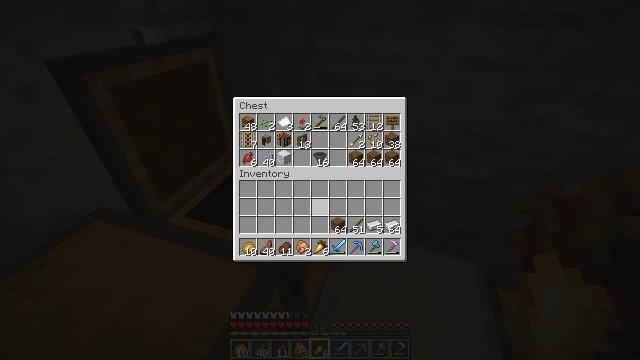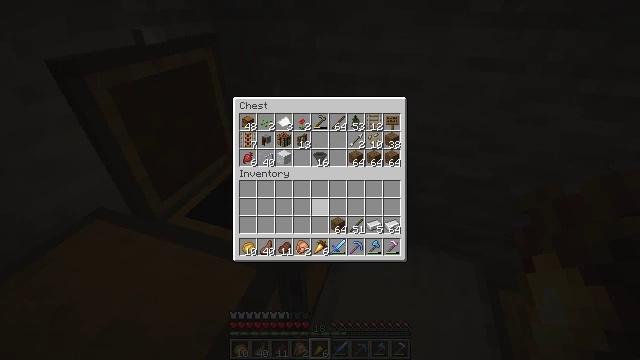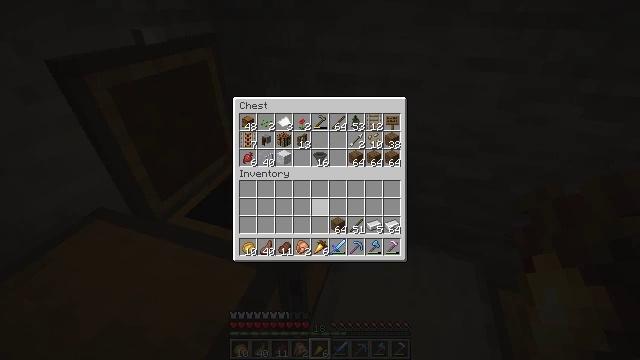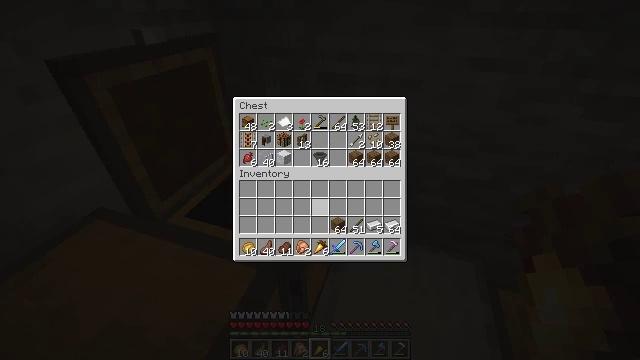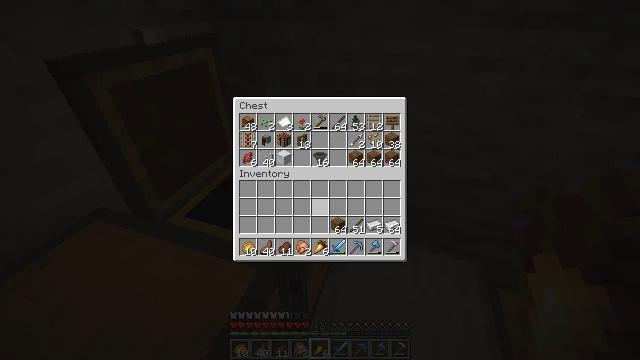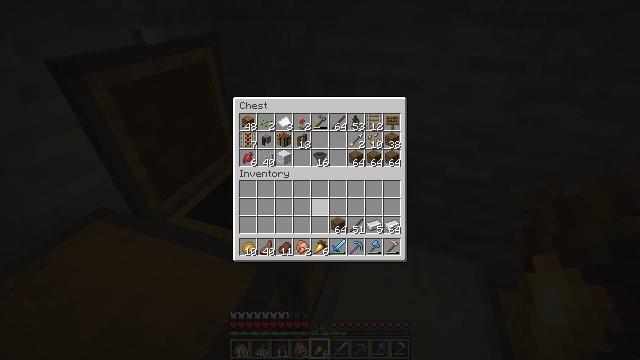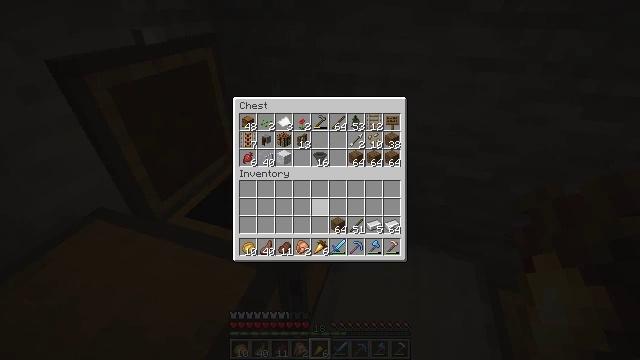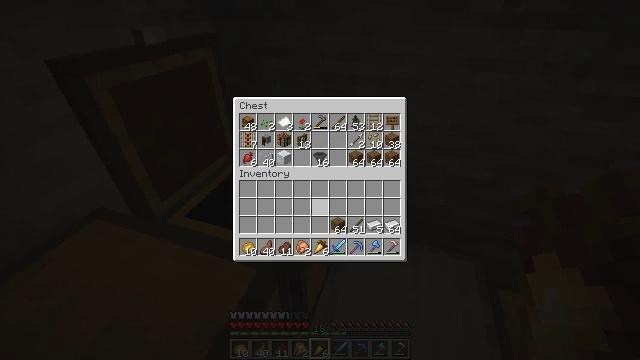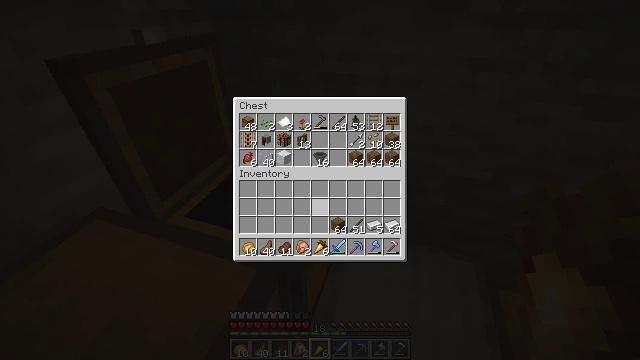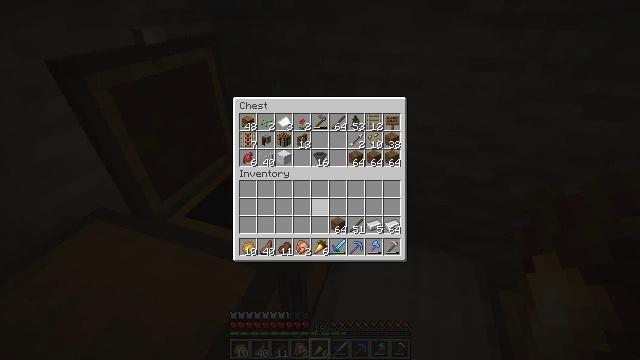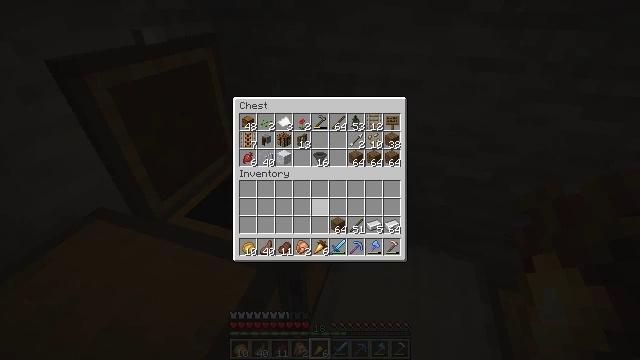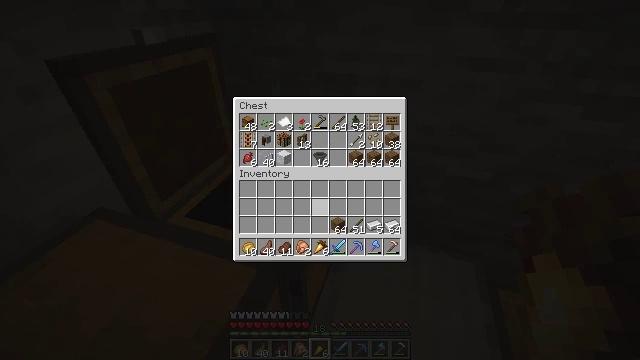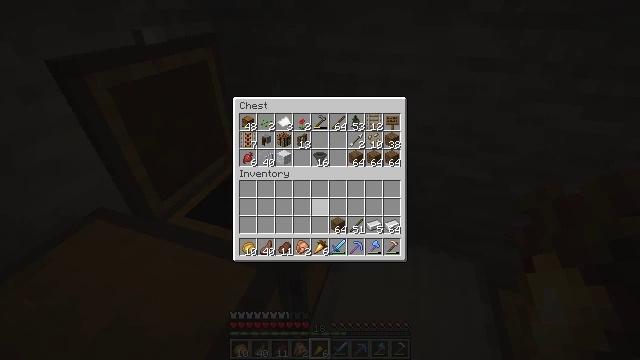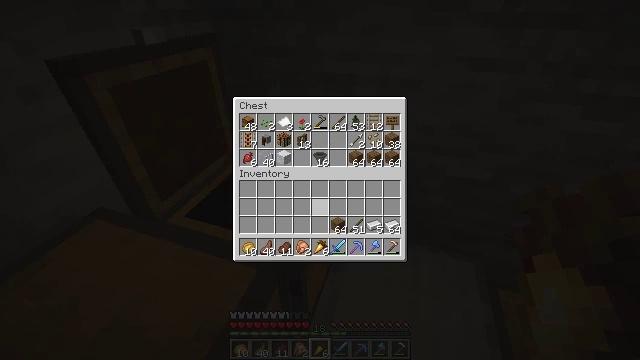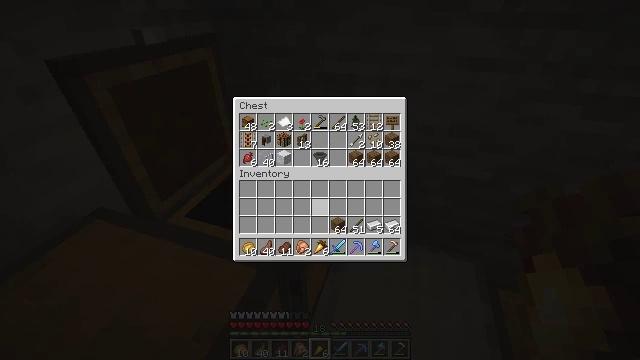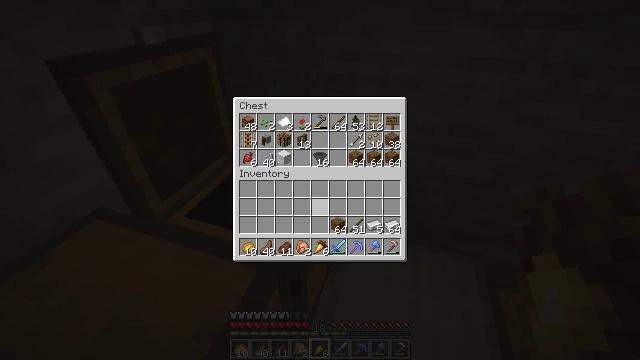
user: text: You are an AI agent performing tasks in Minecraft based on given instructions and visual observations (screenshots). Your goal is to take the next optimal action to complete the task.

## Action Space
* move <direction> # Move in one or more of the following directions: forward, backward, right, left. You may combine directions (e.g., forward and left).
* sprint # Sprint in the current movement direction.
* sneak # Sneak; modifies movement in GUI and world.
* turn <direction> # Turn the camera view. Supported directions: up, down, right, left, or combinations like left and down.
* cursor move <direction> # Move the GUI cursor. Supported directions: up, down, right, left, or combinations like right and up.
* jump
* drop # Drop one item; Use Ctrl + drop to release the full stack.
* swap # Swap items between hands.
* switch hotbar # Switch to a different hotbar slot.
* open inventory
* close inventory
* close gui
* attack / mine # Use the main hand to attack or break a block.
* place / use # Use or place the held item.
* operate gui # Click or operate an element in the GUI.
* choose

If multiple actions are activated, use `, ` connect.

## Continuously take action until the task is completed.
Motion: motion action
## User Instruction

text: Craft a tripwire hook.
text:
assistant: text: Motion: no_op
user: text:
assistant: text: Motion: no_op
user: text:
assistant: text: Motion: no_op
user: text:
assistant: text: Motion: no_op
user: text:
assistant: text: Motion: no_op
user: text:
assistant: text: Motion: no_op
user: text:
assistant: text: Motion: no_op
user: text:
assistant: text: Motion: no_op
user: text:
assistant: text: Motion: no_op
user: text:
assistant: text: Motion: no_op
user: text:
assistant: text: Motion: no_op
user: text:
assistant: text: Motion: no_op
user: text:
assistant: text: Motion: no_op
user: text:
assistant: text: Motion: no_op
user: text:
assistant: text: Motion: no_op
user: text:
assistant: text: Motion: no_op
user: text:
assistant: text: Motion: no_op
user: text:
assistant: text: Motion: no_op
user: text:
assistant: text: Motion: no_op
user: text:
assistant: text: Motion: no_op
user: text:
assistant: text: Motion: no_op
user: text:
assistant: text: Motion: no_op
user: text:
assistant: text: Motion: no_op
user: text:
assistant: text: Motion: no_op
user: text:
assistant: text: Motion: no_op
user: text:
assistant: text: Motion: no_op
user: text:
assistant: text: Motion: no_op
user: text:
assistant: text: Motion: no_op
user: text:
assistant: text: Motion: no_op
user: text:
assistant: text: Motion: no_op